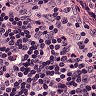
Metastatic tissue present: no